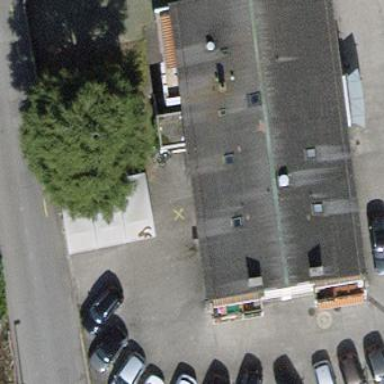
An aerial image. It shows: Shop that sells cars.